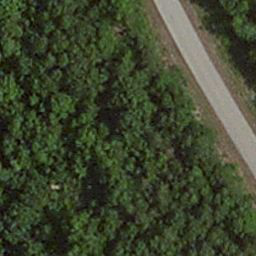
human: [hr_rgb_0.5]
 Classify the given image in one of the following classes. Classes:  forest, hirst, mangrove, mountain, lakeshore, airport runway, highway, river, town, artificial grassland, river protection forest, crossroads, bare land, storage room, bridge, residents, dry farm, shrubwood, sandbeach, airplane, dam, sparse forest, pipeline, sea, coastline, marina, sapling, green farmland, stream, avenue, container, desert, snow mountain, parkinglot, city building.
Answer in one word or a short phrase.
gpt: avenue